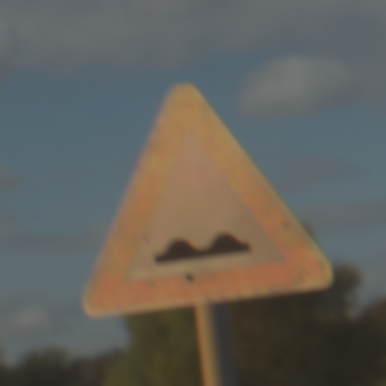
Verkehrszeichen: UnebeneFahrbahn
Umgebung: Outdoor, RoadRail
Tageszeit: MorningAfternoon
Wetter: PartlyCloudy
Licht: Natural
Jahreszeit: NotSpecified
Kontrast: HighContrast